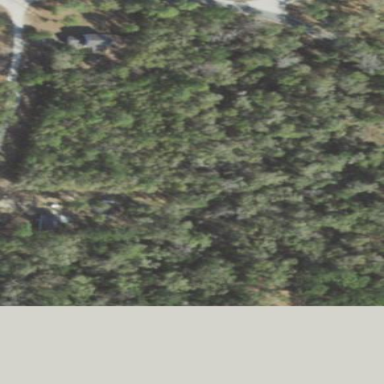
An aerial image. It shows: Mixed leaf woodland.